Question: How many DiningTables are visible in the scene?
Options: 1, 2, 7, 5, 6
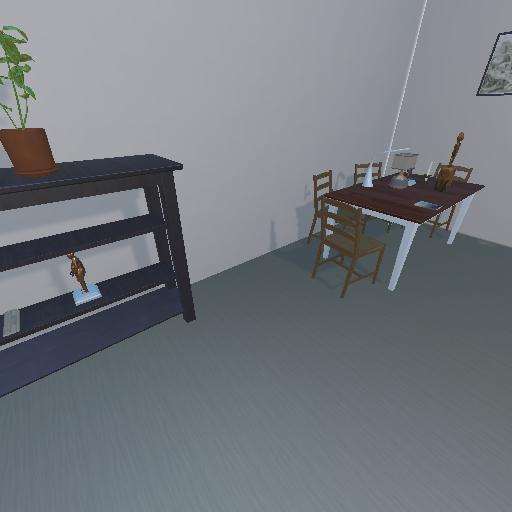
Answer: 1